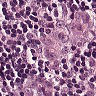
Metastatic tissue present: yes